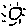
Label: sun